Question: i have an large xml-file, where a part of the file has the following structure:

How can i replace all "abc..." in the xml-elements with "xyz...", using XSLT?
The basic condition are:
- - - -
All i got now, is only the identity-transformation in XSLT and now i searched for a way to replace the names of the childs of the node "base.data.row".
But i do not know how.
Here the xml:
'''
<?xml version="1.0" encoding="utf-8"?>
<base>
<data>
<row type="">
<abc_dimension />
<abc_weight />
<numOf />
<abcValues>
<val1 />
<val2 />
</abcValues>
<graph />
</row>
<row type="">
<abc_dimension />
<abc_weight />
<numOf />
<abcValues>
<val1 />
<val2 />
</abcValues>
<graph />
</row>
<row type="">
<abc_dimension />
<abc_weight />
<numOf />
<abcValues>
<val1 />
<val2 />
</abcValues>
<graph />
</row>
</data>
</base>
'''
I tried the xslt of "michael.hor257k" here (<URL> and it worked!
BUT when i use it with the XalanTransformer in C++, it returns only the values of the xml nodes.
I use the XalanTransformer the following way:
'''
XALAN_USING_XERCES( XMLPlatformUtils );
XALAN_USING_XALAN( XalanTransformer );
XMLPlatformUtils::Initialize();
XalanTransformer::initialize();
const char* xmlIn = "origXML.xml";
const char* xslIn = "transformation_template.xslt"; //the xslt of michael.hor257k
const char* xmlOut = "origXMLTransformed-out.xml"; //returns only the values of the xml nodes
XalanTransformer theXalanTransformer;
int a_errNumber = theXalanTransformer.transform( xmlIn, xslIn, xmlOut );
XalanTransformer::terminate();
XMLPlatformUtils::Terminate();
XalanTransformer::ICUCleanUp();
'''
Fixed it, seems like there was somewhere a typo.
Seems that XalanTransformer used the default template rules, which will result in outputting all the text nodes in the whole source document.
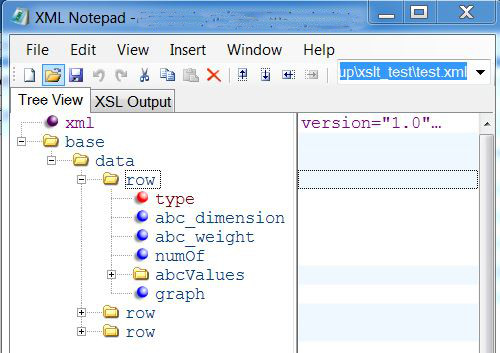
Answer: Try:
'''
<xsl:stylesheet version="1.0"
xmlns:xsl="http://www.w3.org/1999/XSL/Transform">
<xsl:output method="xml" version="1.0" encoding="UTF-8" indent="yes"/>
<xsl:strip-space elements="*"/>
<!-- identity transform -->
<xsl:template match="@*|node()">
<xsl:copy>
<xsl:apply-templates select="@*|node()"/>
</xsl:copy>
</xsl:template>
<!-- rename -->
<xsl:template match="base/data/row/*[starts-with(name(), 'abc')]">
<xsl:element name="xyz{substring-after(name(), 'abc')}">
<xsl:apply-templates select="@*|node()"/>
</xsl:element>
</xsl:template>
</xsl:stylesheet>
'''